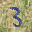
Label: 3